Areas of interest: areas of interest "Yikeke Electrical Appliances"
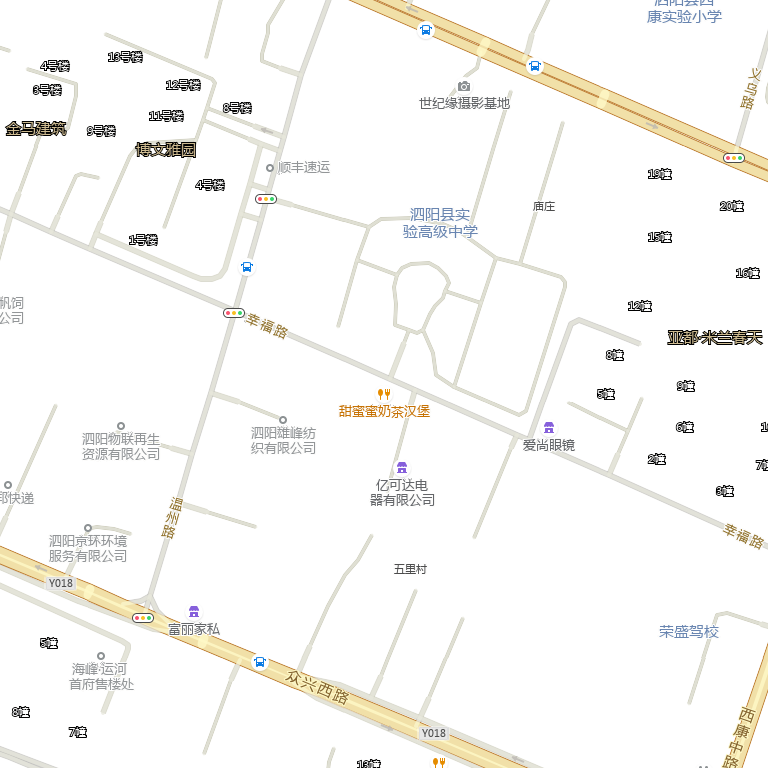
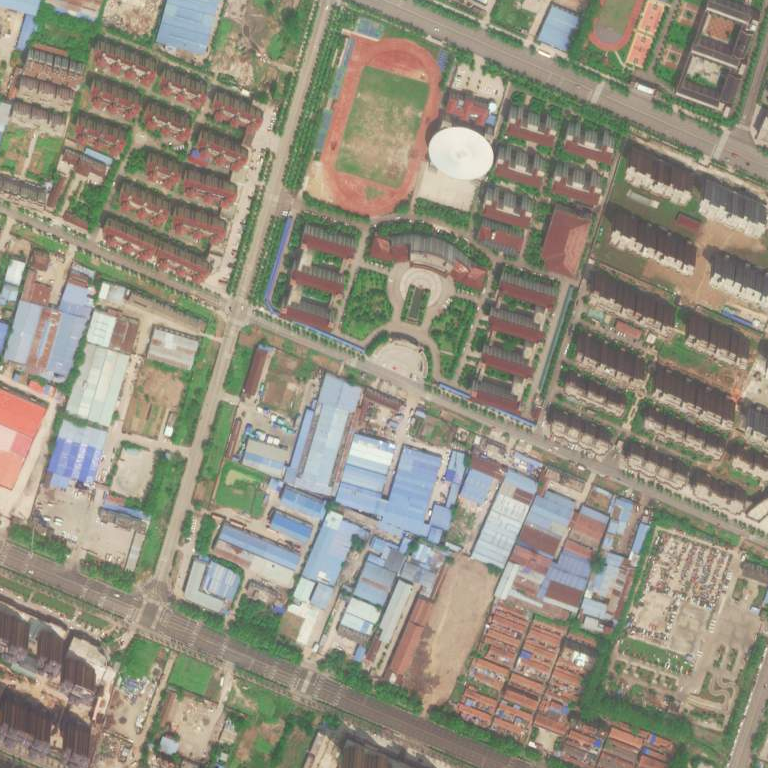